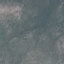
Land use / land cover: HerbaceousVegetation